【题型】填空题　【知识点】解析几何　【难度】easy
双曲线 $\frac{x^2}{9} - \frac{y^2}{4} = 1$ 与直线 $l: y = -\frac{2}{3}x + m (m \in R)$ 的公共点的个数为 \underline{\quad\quad\quad\quad\quad\quad\quad} .
【解答】
【答案】 $0$ 或 $1$

【分析】 根据双曲线的图象性质, 以及渐近线来分析即可.

【详解】 因为双曲线 $\frac{x^2}{9} - \frac{y^2}{4} = 1$ 的渐近线方程为 $y = \pm \frac{2}{3}x$,

所以当 $m = 0$ 时, 直线 $l: y = -\frac{2}{3}x$ 与渐近线重合, 此时直线与双曲线无交点;

当 $m \neq 0$ 时, 直线 $l$ 与渐近线 $y = -\frac{2}{3}x$ 平行, 此时直线 $l$ 与双曲线有一个交点.

故答案为: $0$ 或 $1$.

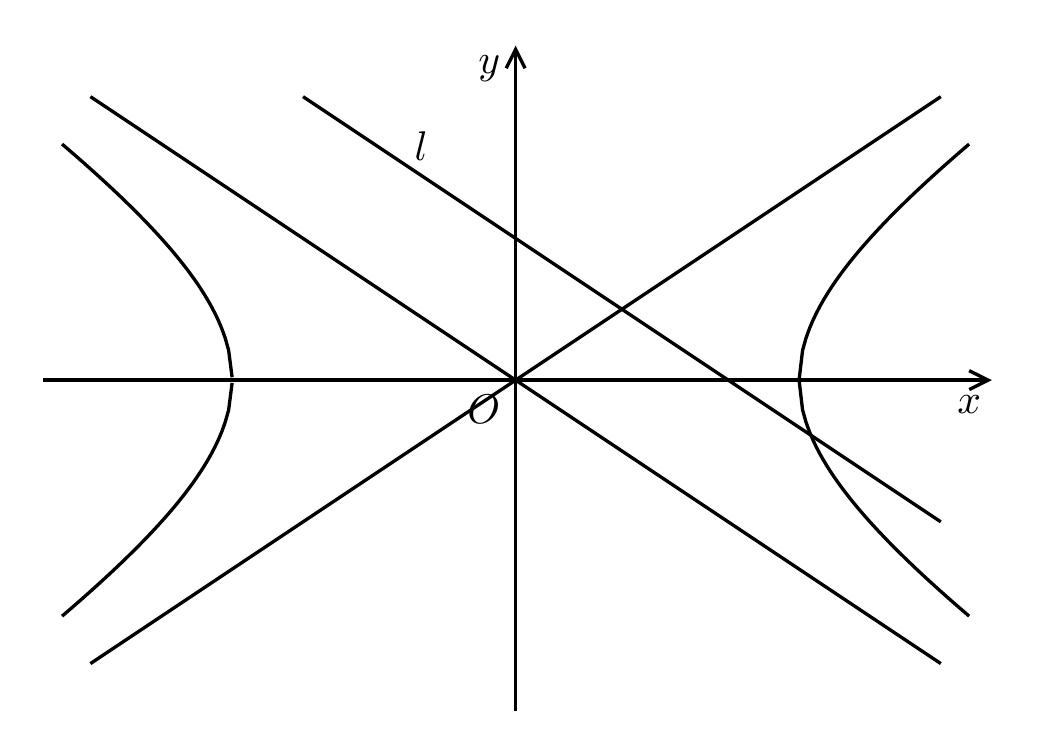